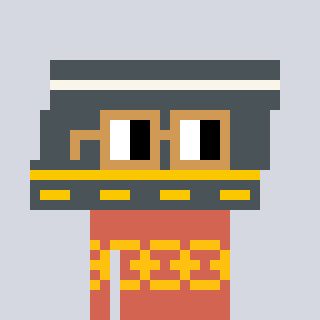
a pixel art character with square brown glasses, a road-shaped head and a peachy-colored body on a cool background